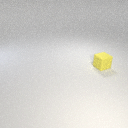
small yellow rubber cube